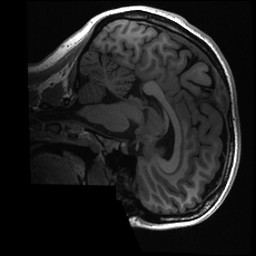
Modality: T1w
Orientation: sagittal
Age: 27
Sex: female